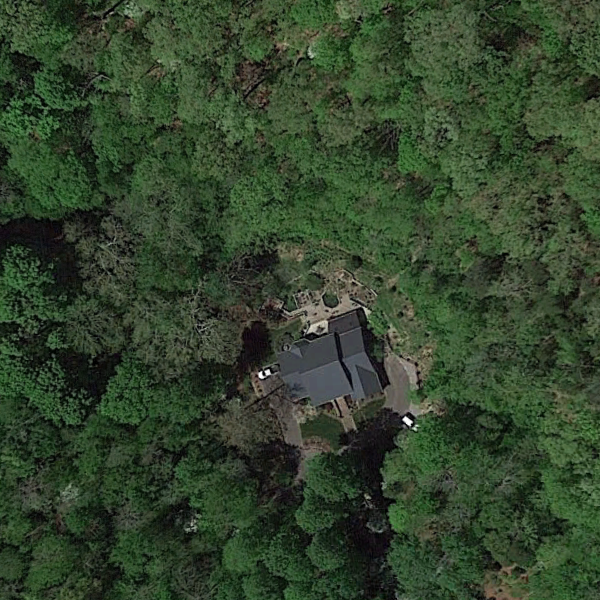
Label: SparseResidential